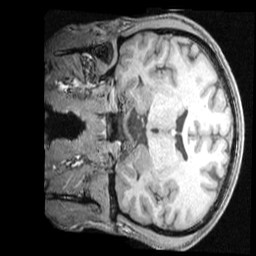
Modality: T1w
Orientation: coronal
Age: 27
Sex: male
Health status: healthy